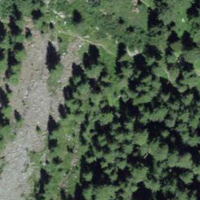
EUNIS habitat code: 43
Species observed at this site:
Xanthandrus comtus
Melitaea diamina
Erebia euryale
Boloria selene
Carterocephalus palaemon
Cyaniris semiargus
Cupido minimus
Aglais urticae
Lonicera caerulea